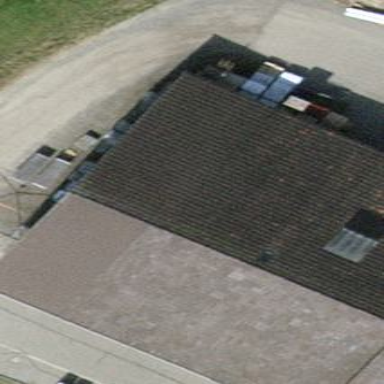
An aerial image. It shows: Retail building with gabled roof shape. The shop inside specializes in agrarian products.